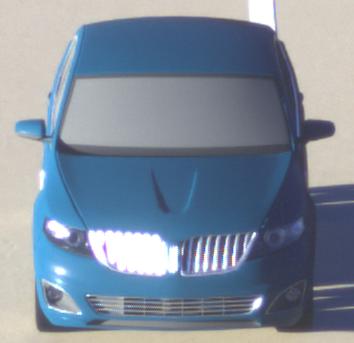
Make: Lincoln
Model: MKS
Detailed model: -
Model produced from: 2008
Model produced until: 2011
Doors: 4
Color: blue
Road condition: dry road
Daytime: sunrise or sunset
Contrast: low contrast